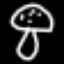
Label: mushroom